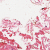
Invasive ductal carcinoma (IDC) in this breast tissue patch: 0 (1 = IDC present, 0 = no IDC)